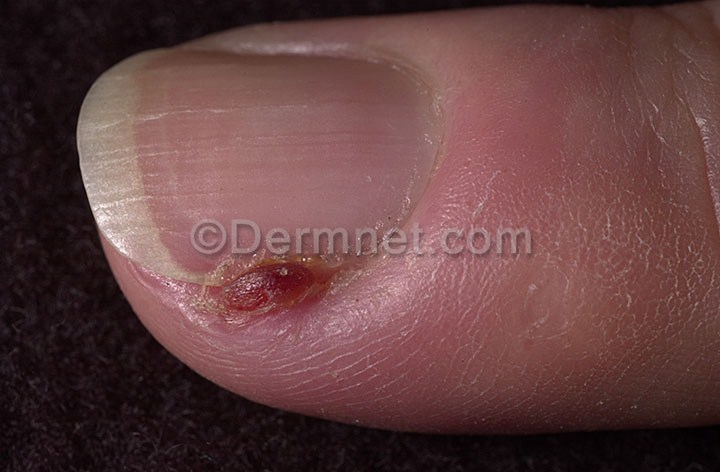
Disease: Vascular Tumors